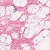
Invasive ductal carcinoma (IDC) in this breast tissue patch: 0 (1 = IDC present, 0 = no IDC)